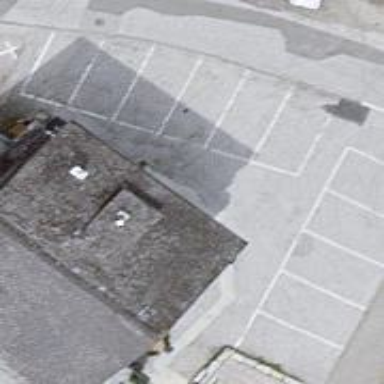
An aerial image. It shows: Restaurant.